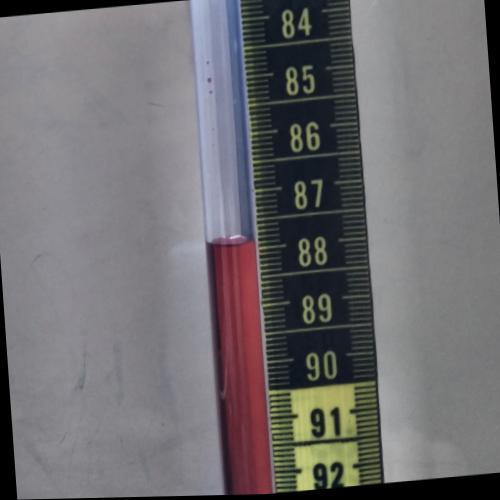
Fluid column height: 87.9 cm